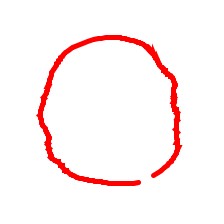
Shape: circle